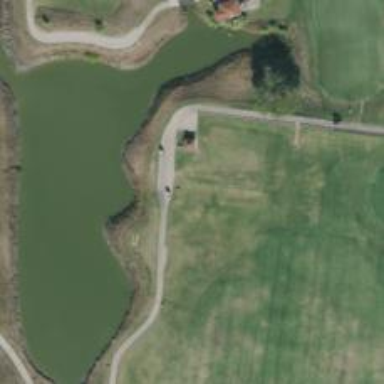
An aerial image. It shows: Golf tee.